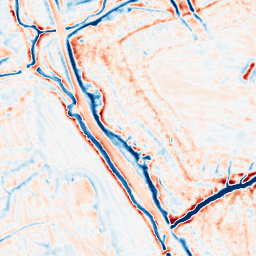
Category: edge_preserving
Decomposition family: bilateral
Decomposition parameters: d: 15
sigma_color: 50
sigma_space: 50
Upsampling method: linear_exact
Upsampling parameters: scale: 4
Upsampling scale: 4